Question: I have a similar question to this one <URL>
<URL>.
I am able to run the HTMLPage1 locally that was part of a Bootstrap Template. It runs fine when it's not included into the Visual Studio 2013 Project.
The Bootstrap Template utilizes this format:
'''
<!-- Web Fonts -->
<link rel='stylesheet' type='text/css' href='//fonts.googleapis.com/css?family=Open+Sans:400,300,600&amp;subset=cyrillic,latin'>
<!-- CSS Global Compulsory -->
<link rel="stylesheet" href="assets/plugins/bootstrap/css/bootstrap.min.css">
<link rel="stylesheet" href="assets/css/style.css">
<!-- CSS Header and Footer -->
<link rel="stylesheet" href="assets/css/headers/header-default.css">
<link rel="stylesheet" href="assets/css/footers/footer-v1.css">
<link rel="stylesheet" href="assets/css/theme-colors/dark-blue.css">
<!-- CSS Implementing Plugins -->
<link rel="stylesheet" href="assets/plugins/animate.css">
<link rel="stylesheet" href="assets/plugins/line-icons/line-icons.css">
<link rel="stylesheet" href="assets/plugins/font-awesome/css/font-awesome.min.css">
<link rel="stylesheet" href="assets/plugins/owl-carousel/owl-carousel/owl.carousel.css">
<link rel="stylesheet" href="assets/plugins/layer-slider/layerslider/css/layerslider.css">
<!-- CSS Customization -->
<link rel="stylesheet" href="assets/css/custom.css">
'''
However, from within Visual Studio, the CSS isn't linking, and I'm not sure if the problem has to do with the .NET 4.5 Bundling that I did, for the project which included all of the CSS. I provided all of the scripts and css for bundling prior to adding HTMLPage1 to the project. This HTMLPage1 does not reference the BundleConfig.cs or the Bundle.Config. All of the CSS links and script references are included within the HTMLPage1.
I have attempted with this:
'''
<link rel="stylesheet" href="Content/bootstrap.min.css" type="text/css">
<link rel="stylesheet" href="Content/style.css" type="text/css">
'''
I have also tried this format which was the ASP.NET protocol for VS 2010:
'''
<link rel="Stylesheet" href="~/Content/bootstrap.min.css" type="text/css" />
<link rel="stylesheet" href="~/Content/style.css" type="text/css">
'''
There are several other CSS links that are part of HTMLPage1, and it appears that none of them are getting referenced.
Here is the <URL>
Here is a screenshot of the DAV3 File Structure. This includes the default ASP.NET 4.5 Forms Default.aspx. I added HTMLPage1.html, the Scripts within Scripts, the CSS within Content Folder:

Hopefully this question isn't too simple, and somebody could give me some insight into the problem.
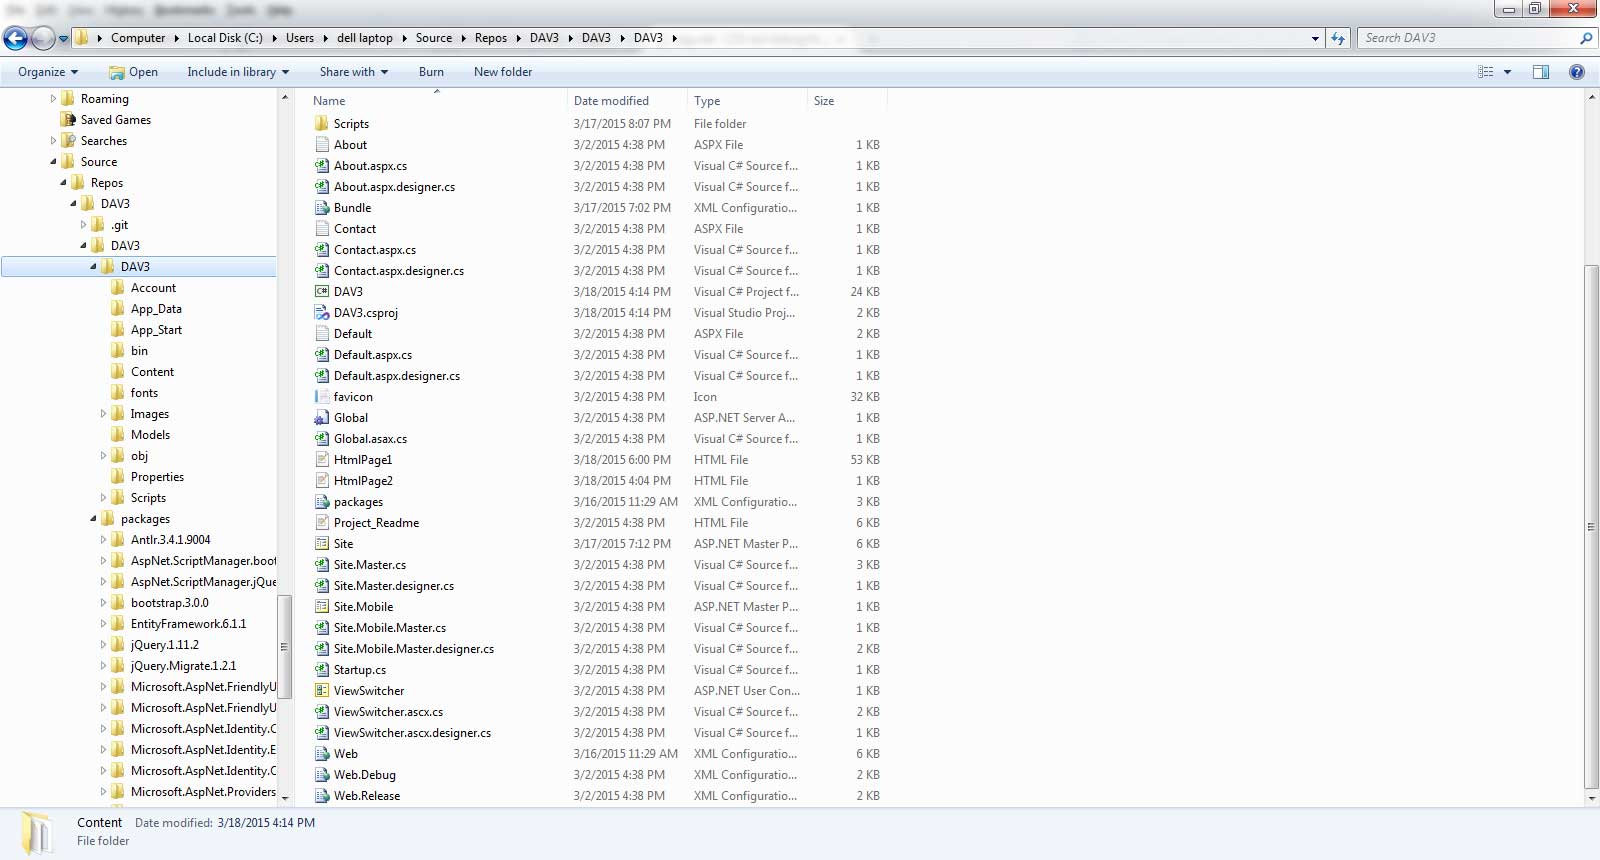
Answer: There were a couple of migration issues:
There was 1 missing CSS: assets/plugins/layer-slider/layerslider/skins/fullwidth/skin.css.
There were 4 missing Font Files, and these were not apparent within the Bootstrap Template.
The App Initialization App.Init() needs to happen right after App.js. This App.Init() was put after the layerslider, for which it caused a problem.
bootstrap.min.css 3.0.0 and that older version didn't work with this template, so I had to upgrade to bootstrap.min.css 3.3.2